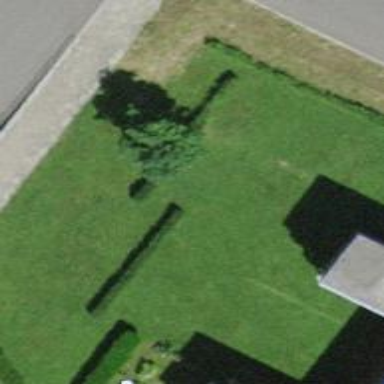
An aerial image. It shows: Hedge acting as barrier.